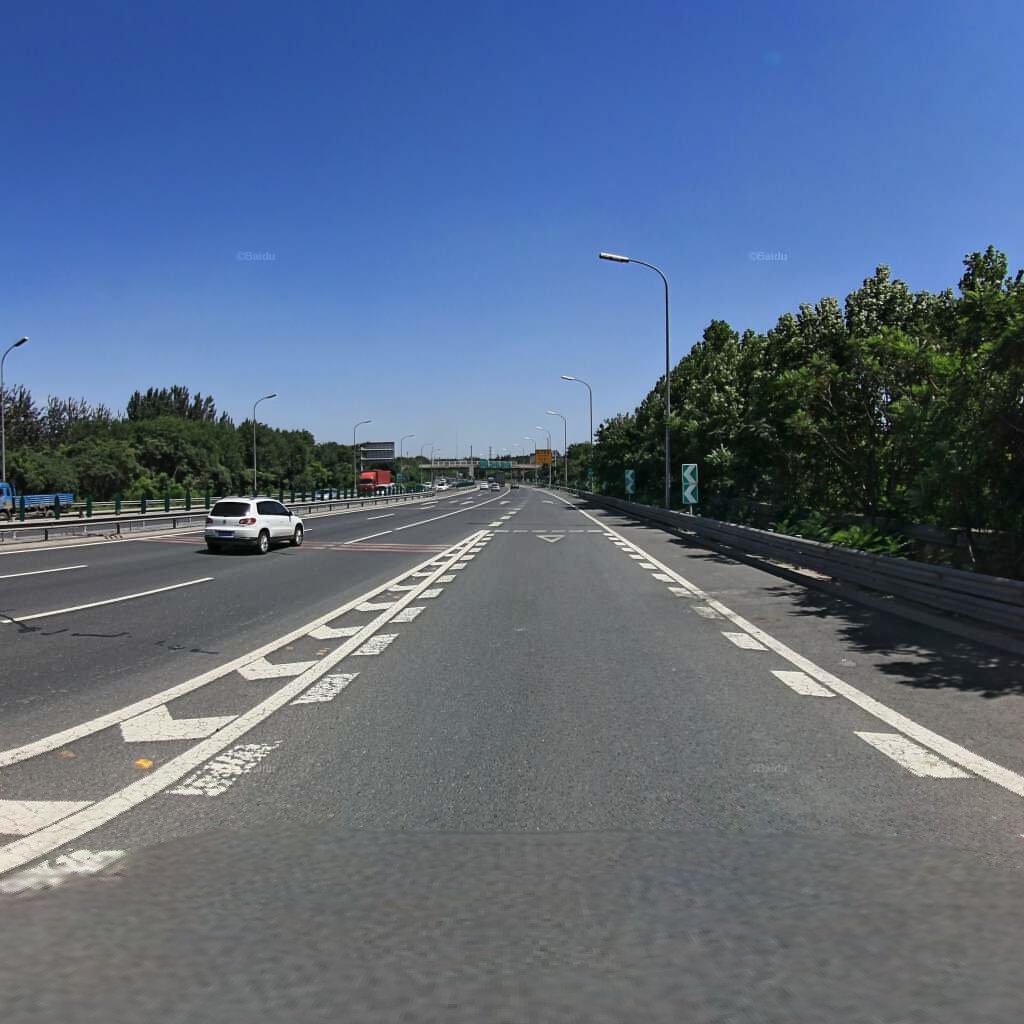
Region: Haidian
Road damage annotations: transverse patch, transverse patch, transverse patch, transverse patch, transverse patch